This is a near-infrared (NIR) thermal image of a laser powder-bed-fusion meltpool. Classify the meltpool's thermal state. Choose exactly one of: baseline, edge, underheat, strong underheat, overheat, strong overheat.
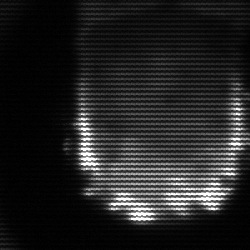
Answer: baseline